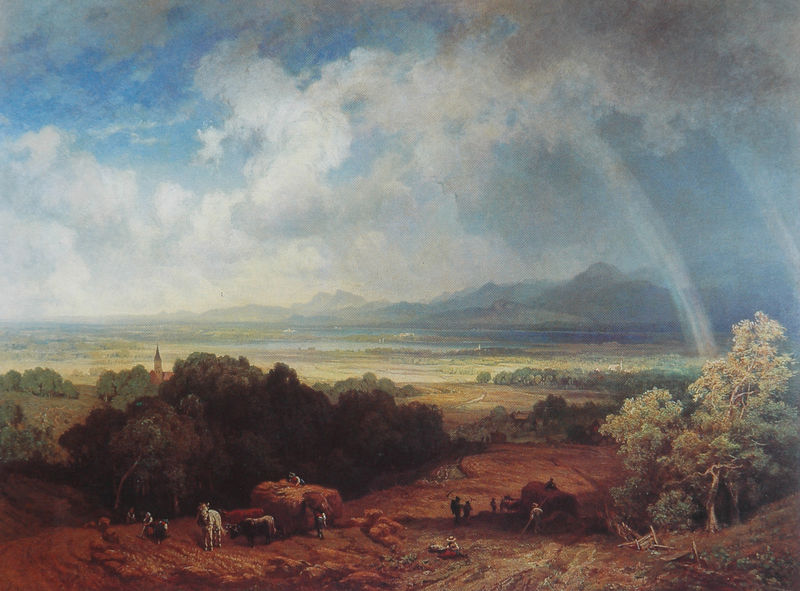
Titel: Chiemseelandschaft mit Regenbogen
Künstler: Eduard d. Ä. Schleich
Standort: Leipzig
Institution: Museum der Bildenden Künste
Schlagwörter: baum, berg, blau, blätter, dunkel, gemälde, gewitter, himmel, laub, mann, schatten, wasser, weiß, wolken, baumstämme, bäume, fluss, frauen, gelb, grün, kirchturm, landschaft, menschen, ocker, sand, see, sitzen, stadt, teich, äste, braun, frau, grau, hell, hintergrund, holz, hut, licht, männer, schwarz, straße, stroh, vordergrund, blick, dach, gebäude, gras, haus, rasen, rot, tier, tiere, weg, wiese, wolke, zaun, beige, bibel, historie, mensch, spitze, öl, ast, bach, baumstamm, ebene, erde, feld, felder, ferne, gräser, horizont, häuser, hügel, kühe, natur, strauch, vieh, weide, weite, zweige, busch, büsche, flach, gebüsch, gewässer, kanal, kirche, pfad, qualm, rauch, sonne, sträucher, wege, land, familie, kind, personen, tochter, blatt, person, pflanzen, schön, tal, wald, anhöhe, arbeit, bauern, esel, karren, kinder, pferd, pferde, turm, himmelblau, aussicht, bein, magd, schiff, sommer, ansicht, bogen, naturalismus, acker, arbeiten, bäuerin, ernte, feldarbeit, getreide, heu, heuernte, korn, warm, weizen, berge, gebirge, gipfel, hitze, dorf, bergkette, dunst, gelände, luftperspektive, nebel, kuh, landschaftsmalerei, rind, zäune, pause, laden, arbeiter, wagen, constable, unwetter, wetter, stimmung, bauer, regen, straßen, bögen, lichtstrahl, rinder, glockenturm, strahlen, alpen, gewitterwolken, knechte, staub, schimmel, lichtstrahlen, unterholz, glocke, regenwolken, landscahft, spätsommer, sfumato, ochse, ochsen, bergland, sohn, koch, gebirgskette, hölzer, wegesrand, gewitterstimmung, august, heuwagen, zugtier, ind, knecht, mägde, fuhrwerk, ochs, pfade, regenbogen, heuballen, strohballen, wolkenbruch, hackert, ernste, sensen, weideland, ackergaul, ballen, bergkuppen, blauer hintergrund, erntefahrt, fernsciht, gechirr, knechten, küher, rainbow, regenbogn, regenbögen, vie, wouwerman, wolken himmel, btaun, aufladen, 1650, 1580, blasu, landschaft mit regenwolken, #mähen, kirchturm#, regenbiogen, landschaft tiere kirche regenbogen, bäume bauern heu